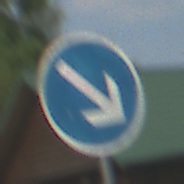
Verkehrszeichen: VorgeschriebeneVorbeifahrtRechts
Umgebung: Outdoor, Nature
Tageszeit: MorningAfternoon
Wetter: PartlyCloudy
Licht: Natural
Jahreszeit: NotSpecified
Kontrast: HighContrast